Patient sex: M
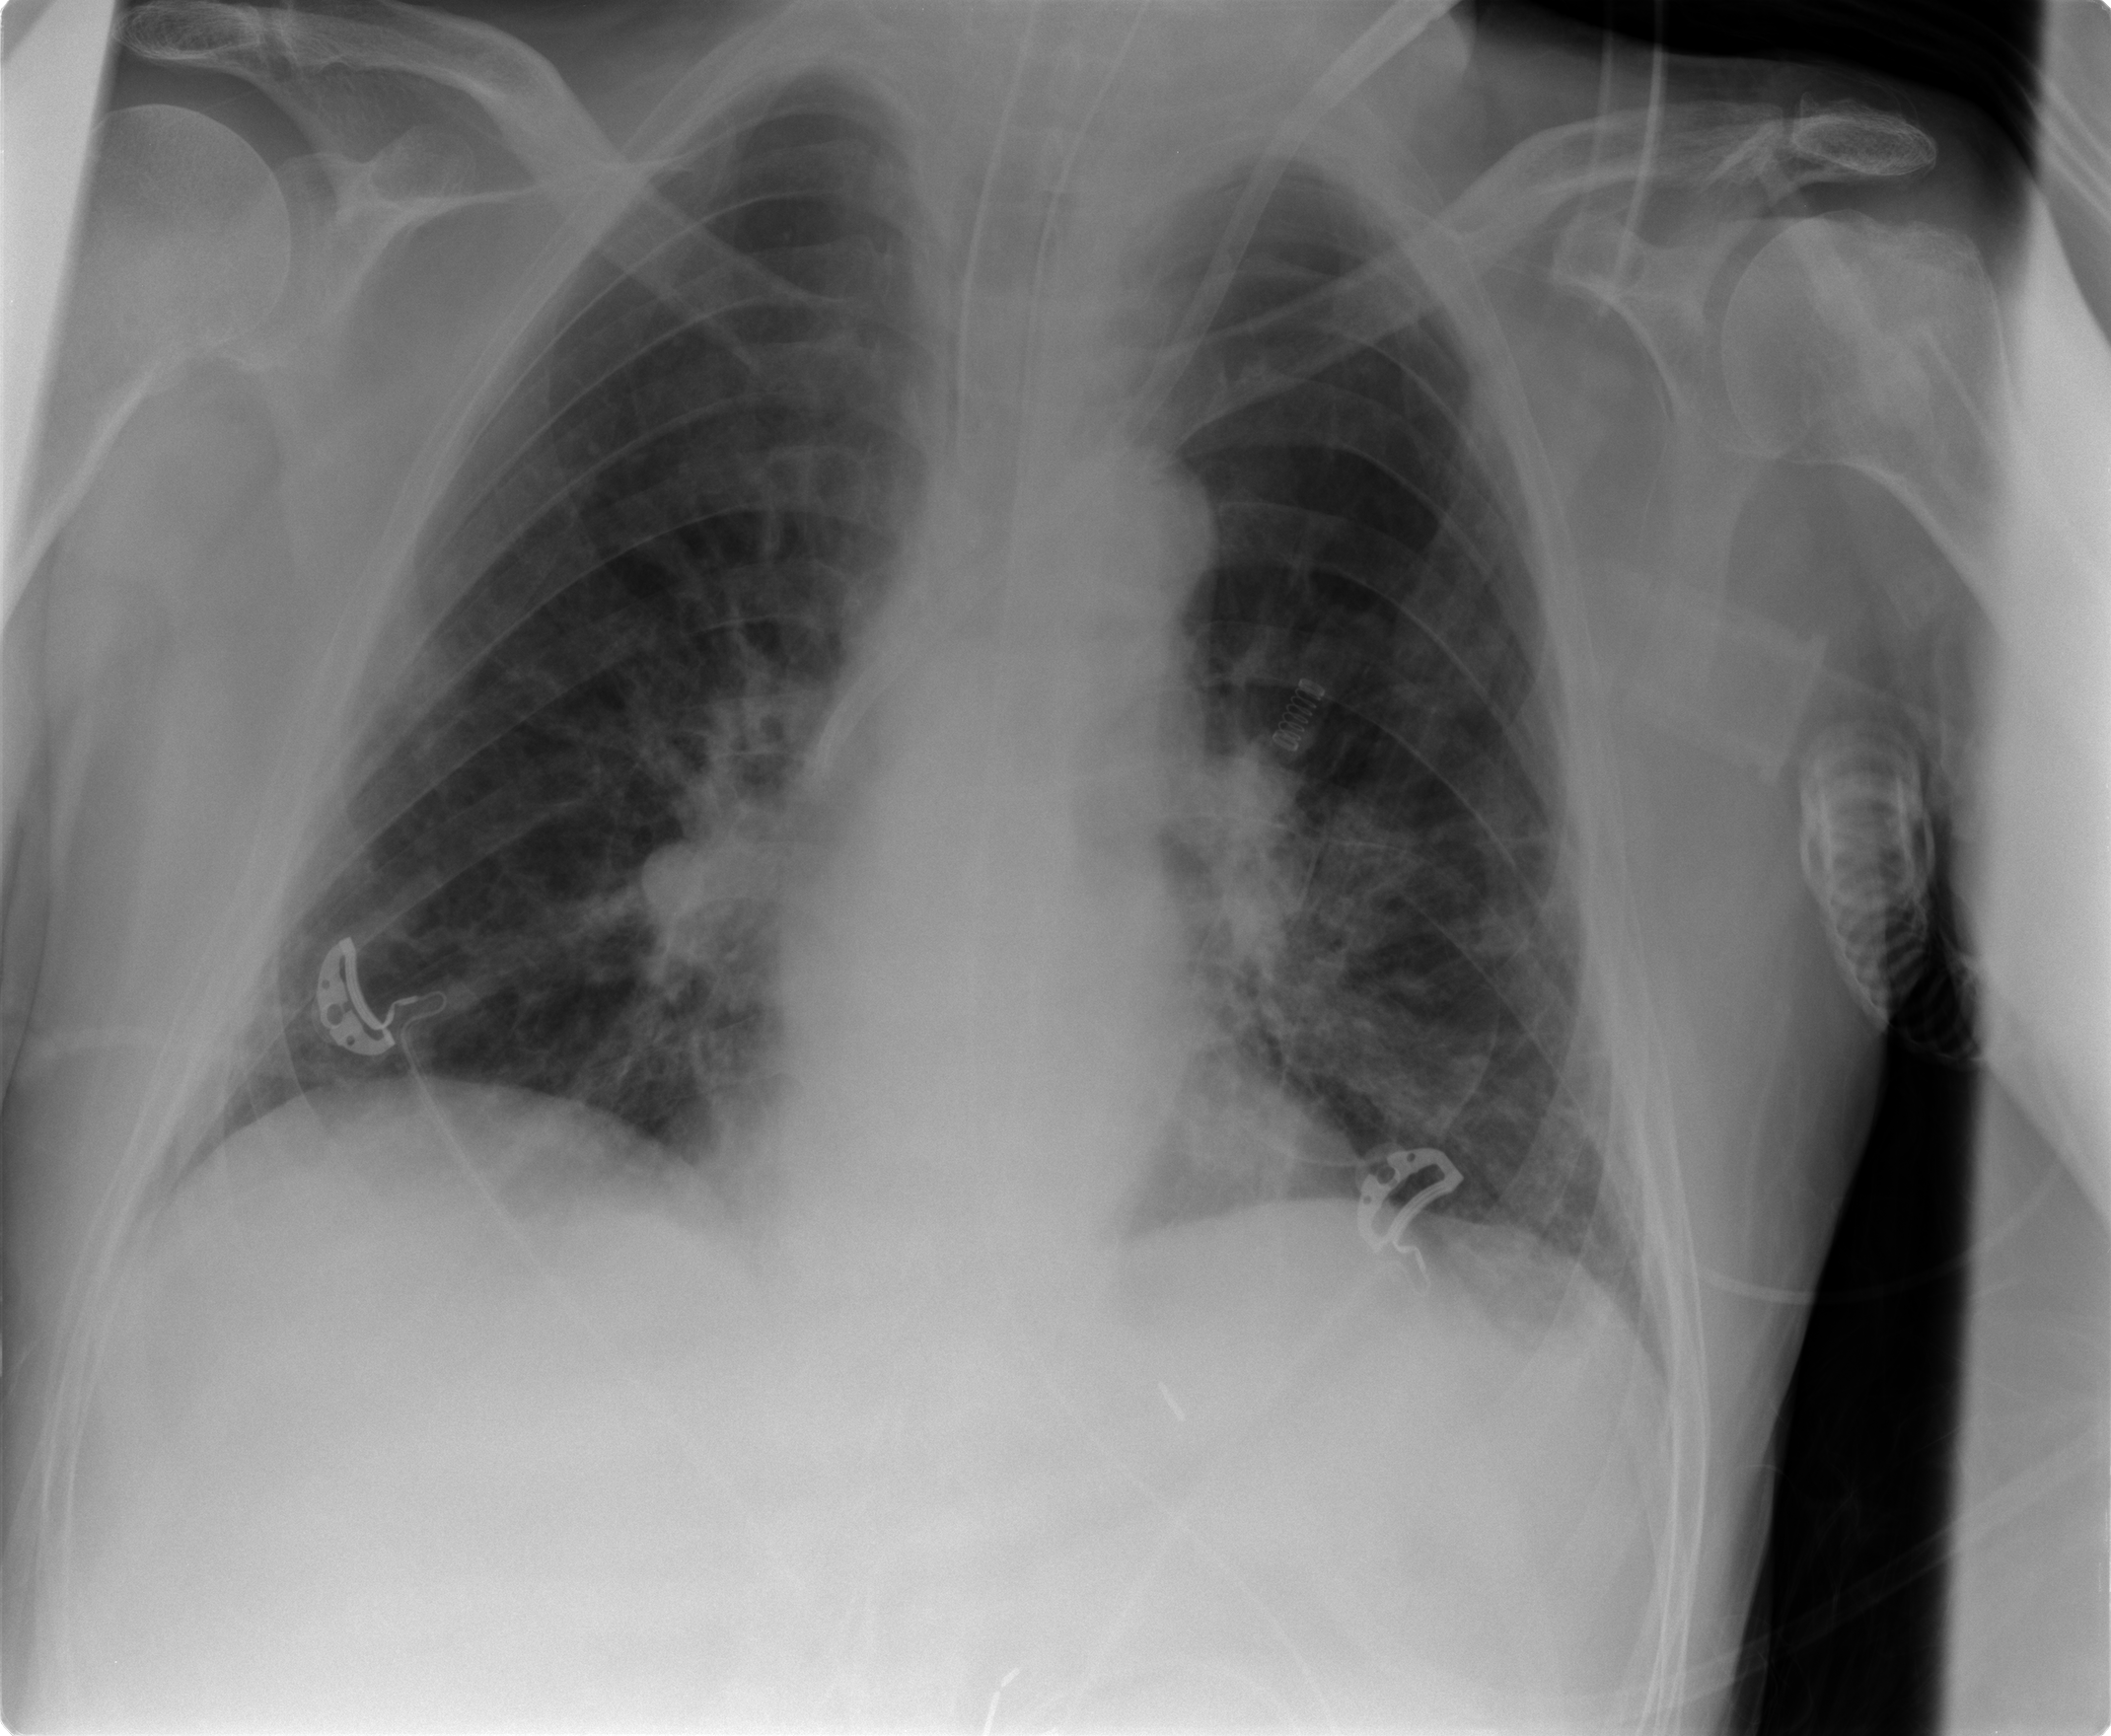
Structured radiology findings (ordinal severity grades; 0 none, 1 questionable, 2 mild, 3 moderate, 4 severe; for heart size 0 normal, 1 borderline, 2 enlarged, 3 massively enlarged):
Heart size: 0
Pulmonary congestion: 2
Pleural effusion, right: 0
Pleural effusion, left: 1
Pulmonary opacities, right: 3
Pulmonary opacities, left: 3
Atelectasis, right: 2
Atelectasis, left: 3